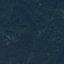
Land use / land cover: Forest